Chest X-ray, PA view. Patient: 61 years old, sex M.
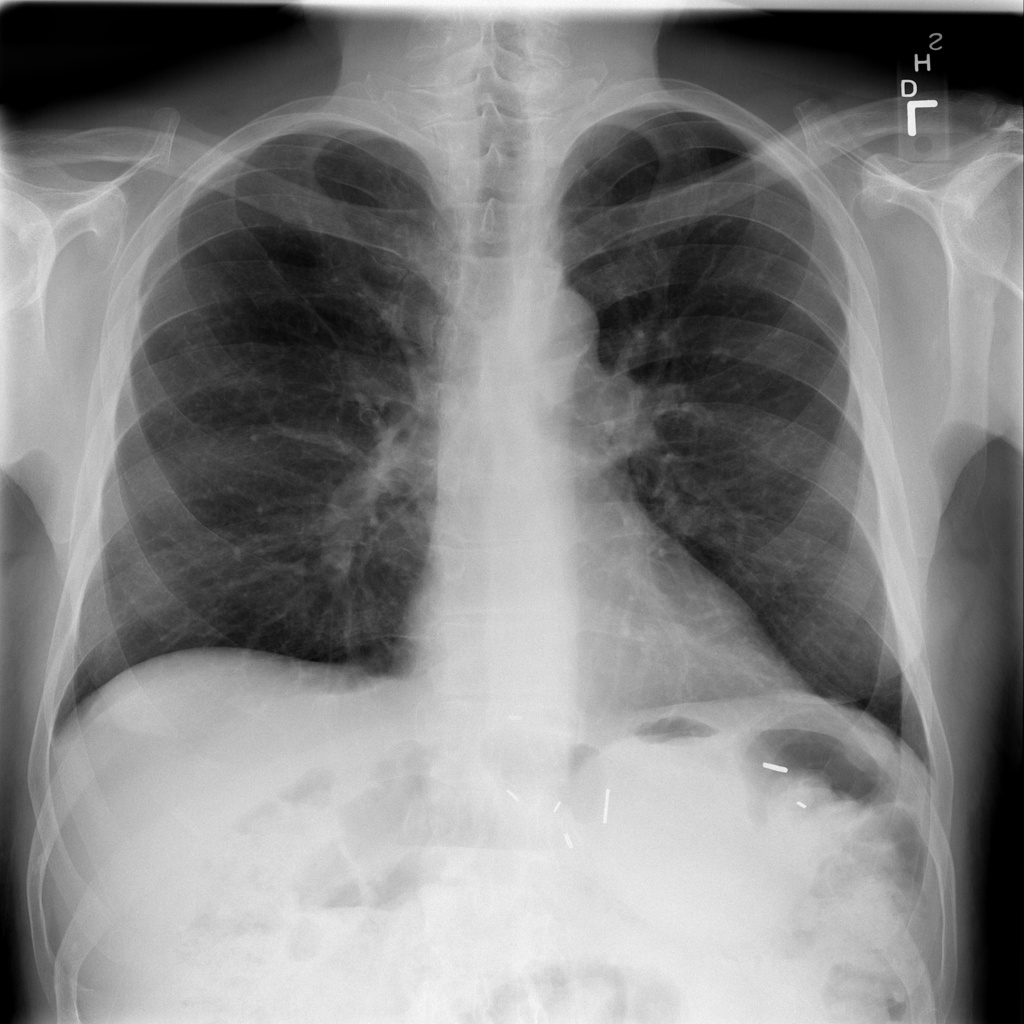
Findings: No Finding